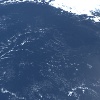
Label: water